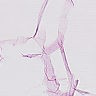
Metastatic tissue present: no